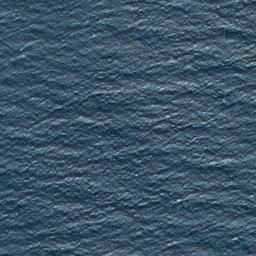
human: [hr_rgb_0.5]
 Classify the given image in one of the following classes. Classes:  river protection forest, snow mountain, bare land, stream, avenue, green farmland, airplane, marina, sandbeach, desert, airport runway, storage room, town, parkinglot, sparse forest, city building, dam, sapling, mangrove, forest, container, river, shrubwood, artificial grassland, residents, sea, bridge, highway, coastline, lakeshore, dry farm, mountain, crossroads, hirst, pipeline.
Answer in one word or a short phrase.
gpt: sea